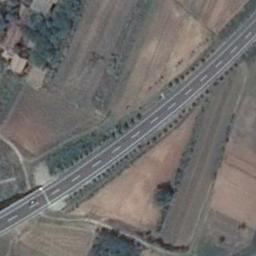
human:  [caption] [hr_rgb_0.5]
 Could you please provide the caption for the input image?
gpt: There was not a single car on the motorway .

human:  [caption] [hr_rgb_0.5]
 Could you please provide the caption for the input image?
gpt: The freeway is surrounded by large brown fields with a car on the freeway .

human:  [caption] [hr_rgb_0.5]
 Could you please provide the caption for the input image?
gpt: A freeway with a small bend goes through the wasteland with some trees and houses .

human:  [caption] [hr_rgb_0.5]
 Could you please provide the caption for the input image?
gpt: The freeway goes through the farmland .

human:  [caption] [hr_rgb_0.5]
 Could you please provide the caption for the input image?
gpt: There are some brown farmlands beside the freeway .